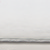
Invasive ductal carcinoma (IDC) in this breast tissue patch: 0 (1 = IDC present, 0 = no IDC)